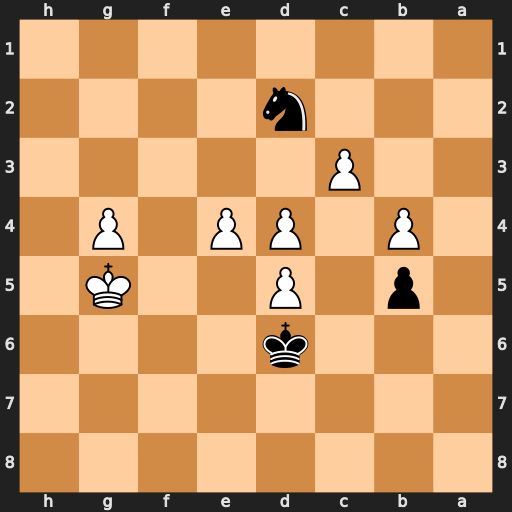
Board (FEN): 8/8/3k4/1p1P2K1/1P1PP1P1/2P5/3n4/8
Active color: b
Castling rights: -
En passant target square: -
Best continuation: Nxe4+ Kf5 Nxc3 g5 Nxd5